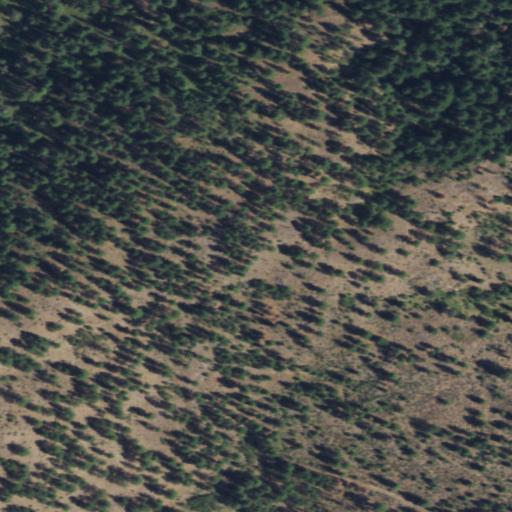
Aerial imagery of mountain in Washington named Condon Mountain containing grassland, evergreen forest, and shrub